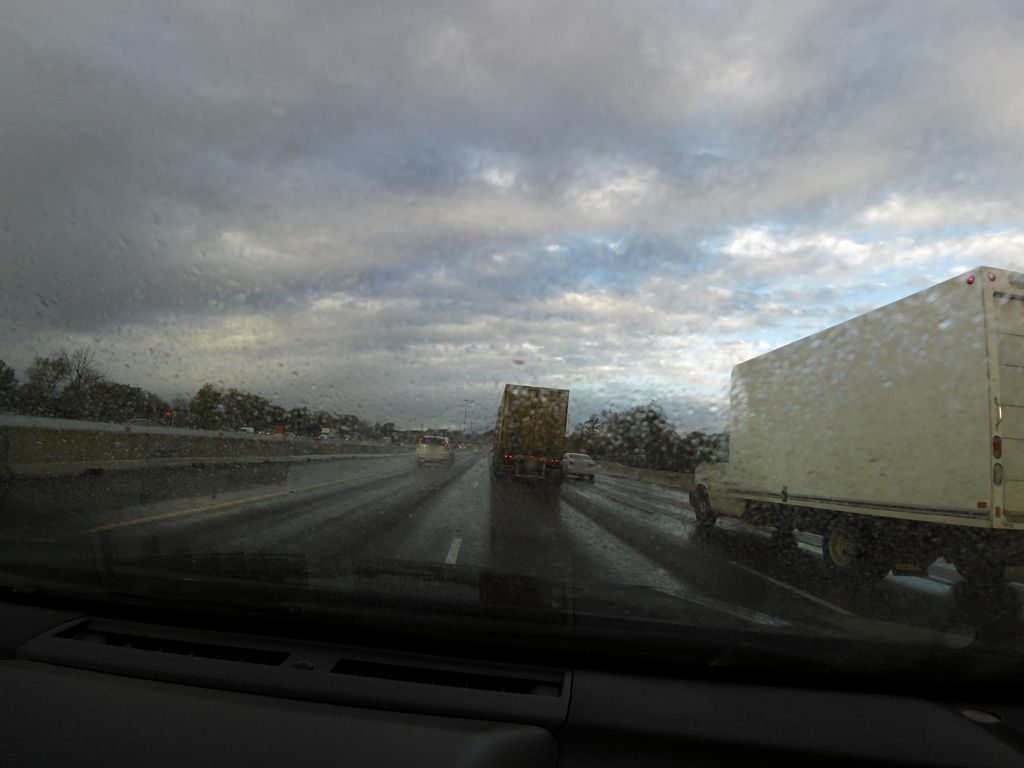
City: kitchener-waterloo